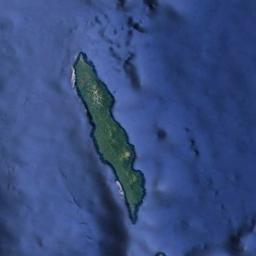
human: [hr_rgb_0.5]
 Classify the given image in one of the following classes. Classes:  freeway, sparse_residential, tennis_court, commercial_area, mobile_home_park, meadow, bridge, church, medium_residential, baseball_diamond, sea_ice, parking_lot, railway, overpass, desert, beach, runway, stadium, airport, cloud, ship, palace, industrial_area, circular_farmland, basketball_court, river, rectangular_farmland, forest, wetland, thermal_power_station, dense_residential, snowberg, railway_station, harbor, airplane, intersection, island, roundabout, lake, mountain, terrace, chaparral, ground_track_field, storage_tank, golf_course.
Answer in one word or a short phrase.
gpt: island